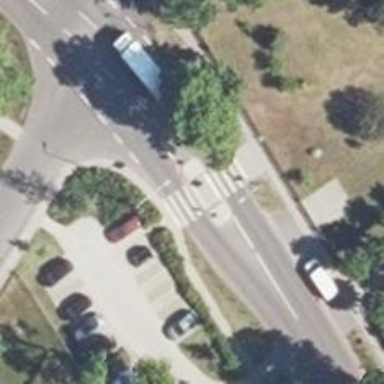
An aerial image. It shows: Uncontrolled zebra crossing with central island.